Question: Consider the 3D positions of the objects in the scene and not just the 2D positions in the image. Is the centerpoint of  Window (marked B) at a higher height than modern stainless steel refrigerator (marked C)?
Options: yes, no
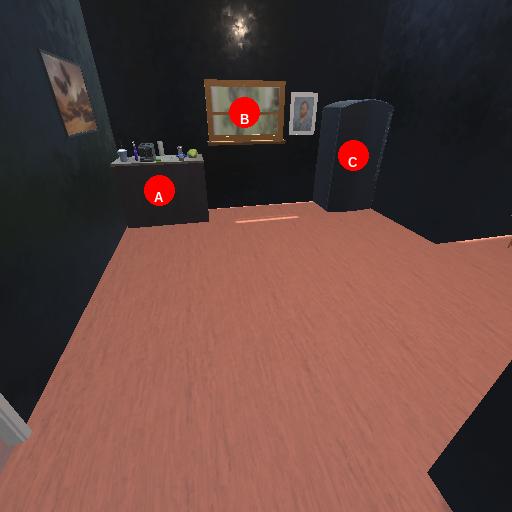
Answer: yes